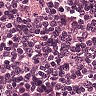
Metastatic tissue present: no